Question: This is a simple problem that I've been trying to solve for several hours. I have an array containing information of several students and marks they scored in tests. There are 8 subjects in total, with each subject having 5 parameters.
The array looks like below:
'''
Array
(
[Ron] => Array
(
[subject1] => Array
(
[test1] => 47
[test2] => 86
[total] => 133
[percentage] => 88.67
[status] => Pass
)
[pass_count] => 8
[fail_count] => 0
[gross_total] => 963
[gross_percentage] => 80.25
[...]
[subject8] => Array
(
[test1] => 48
[test2] => 86
[total] => 134
[percentage] => 89.33
[status] => Pass
)
[pass_count] => 8
[fail_count] => 0
[gross_total] => 900
[gross_percentage] => 75.50
)
[John] => Array
(
[subject1] => Array
(
[test1] => 39
[test2] => 72
[total] => 111
[percentage] => 74
[status] => Pass
)
[pass_count] => 8
[fail_count] => 0
[gross_total] => 963
[gross_percentage] => 80.25
[...]
[subject8] => Array
(
[test1] => 39
[test2] => 75
[total] => 114
[percentage] => 76
[status] => Pass
)
[pass_count] => 8
[fail_count] => 0
[gross_total] => 846
[gross_percentage] => 70.5
)
)
'''
I need to display the following in a nicely formatted HTML table (I'm planning to use Bootstrap), but I can't for the life of me figure out how to properly nest the table .
This is the HTML markup that I currently have: <URL>
This gives the following result:

Which is okay.
I'm using PHP to display the contents from the array. I'm confused how to display the values for the nested '<tr>' and '<td>' sections.
How do I loop through the array and display the contents correctly? (I'd post my attempts so far, but they're all stupid and not working so I'm not posting).
An example would be greatly appreciated because I've spent countless hours trying to get this working, but failed terribly.
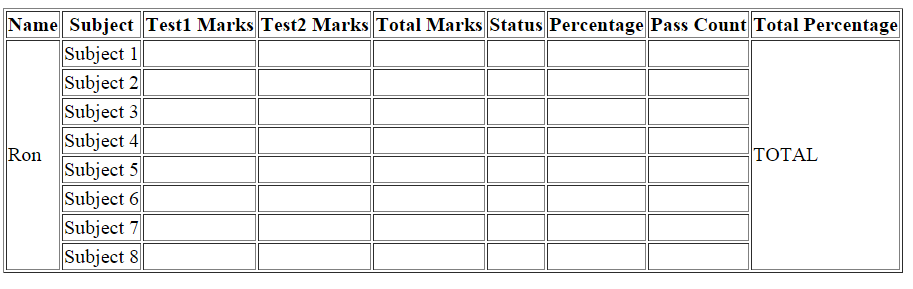
Answer: Judging from your array, this might be something like what you're looking for:
'''
<table border="1">
<thead>
<tr>
<th>Name</th>
<th>Subject</th>
<th>Test1 Marks</th>
<th>Test2 Marks</th>
<th>Total Marks</th>
<th>Status</th>
<th>Percentage</th>
<th>Pass Count</th>
<th>Total Percentage</th>
</tr>
</thead>
<tbody>
<?php foreach($arr as $name => $subjects): ?>
<?php $i = 0; ?>
<?php foreach($subjects as $subjectName => $subject): ?>
<?php if (is_array($subject)): ?>
<tr>
<?php if ($i === 0): ?>
<td rowspan="8"><?php echo $name; ?></td>
<?php endif; ?>
<td><?php echo $subjectName; ?></td>
<td><?php echo $subject['test1']; ?></td>
<td><?php echo $subject['test2']; ?></td>
<td><?php echo $subject['total']; ?></td>
<td><?php echo $subject['status']; ?></td>
<td><?php echo $subject['percentage']; ?></td>
<?php if ($i === 0): ?>
<td rowspan="8"><?php echo $subjects['pass_count']; ?></td>
<td rowspan="8"><?php echo $subjects['gross_percentage']; ?></td>
<?php endif; ?>
</tr>
<?php endif; ?>
<?php $i++; ?>
<?php endforeach; ?>
<?php endforeach; ?>
</tbody>
</table>
'''